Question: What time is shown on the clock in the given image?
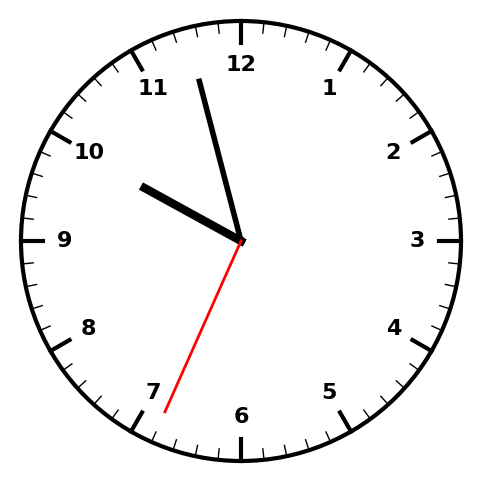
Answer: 09:57:34